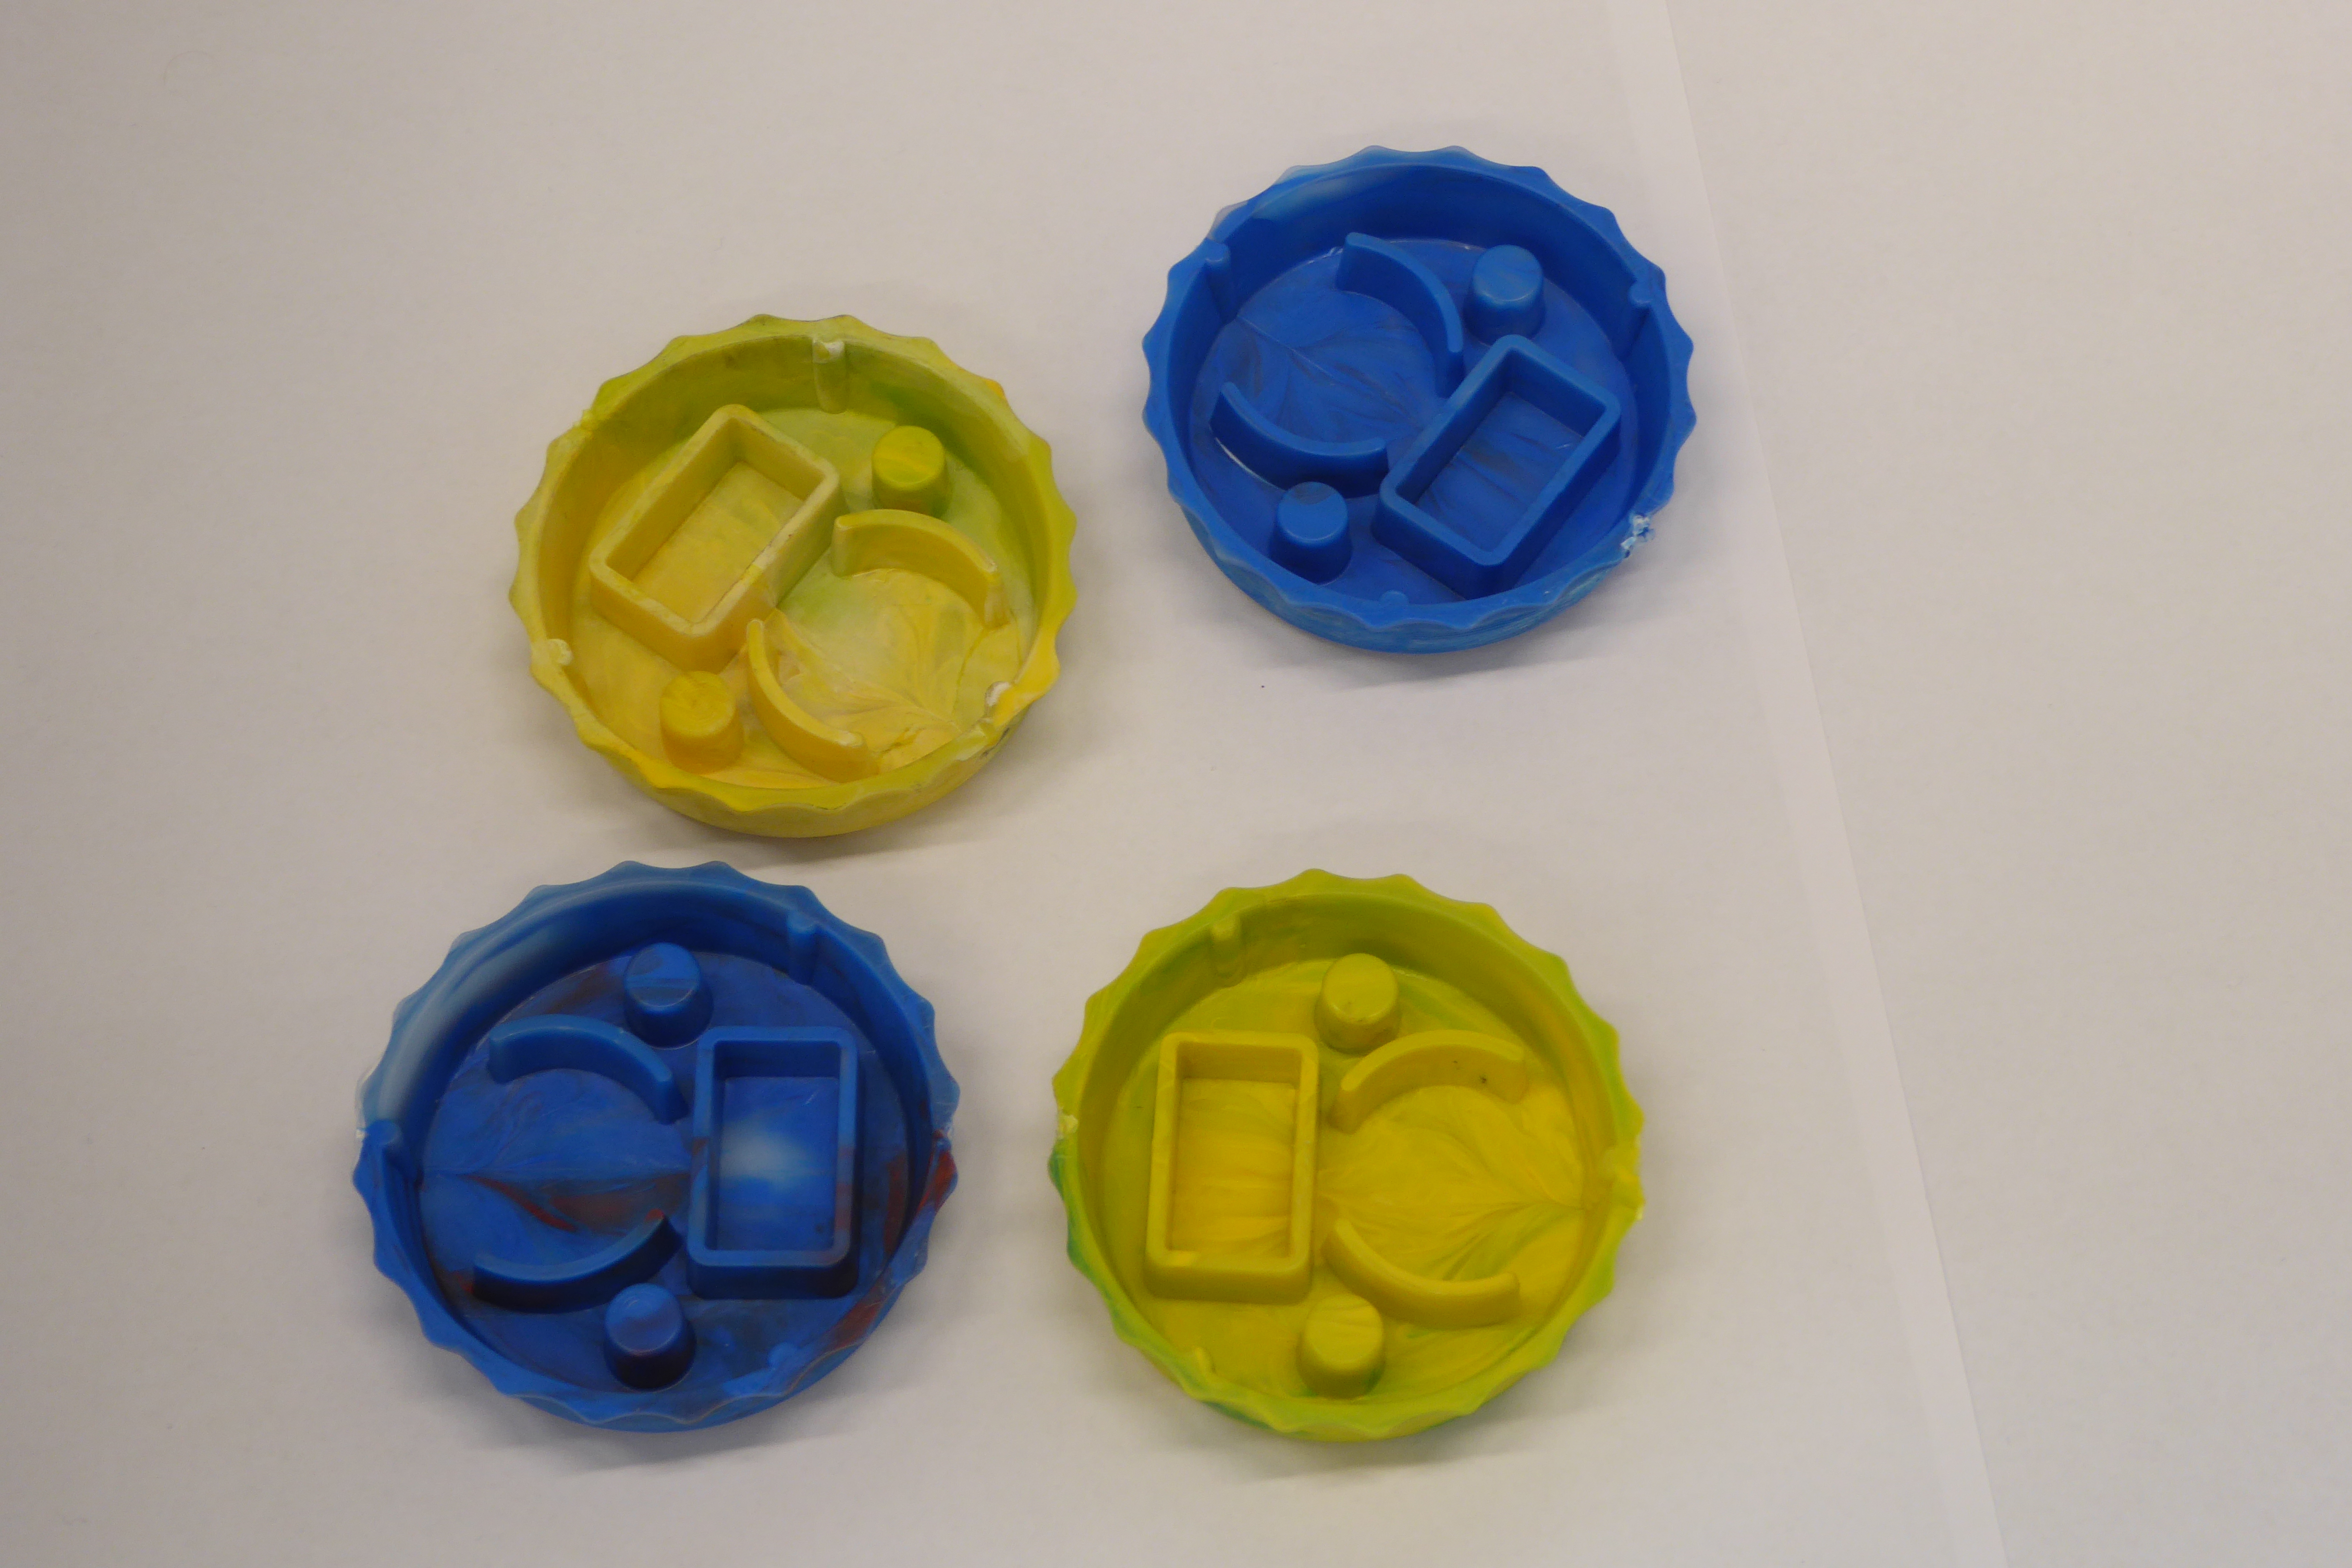
Label: Bottle Opener - Cover